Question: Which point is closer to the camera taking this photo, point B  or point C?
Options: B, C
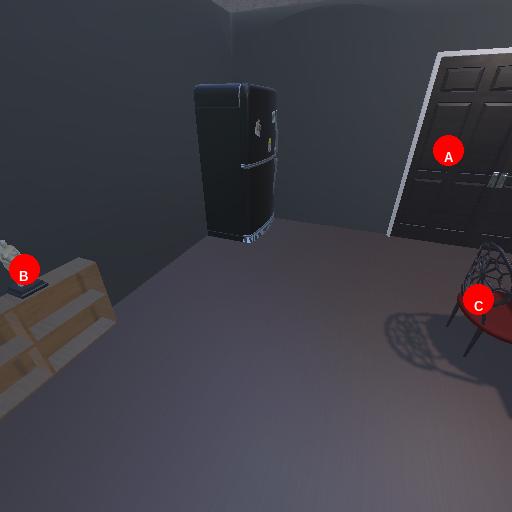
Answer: B